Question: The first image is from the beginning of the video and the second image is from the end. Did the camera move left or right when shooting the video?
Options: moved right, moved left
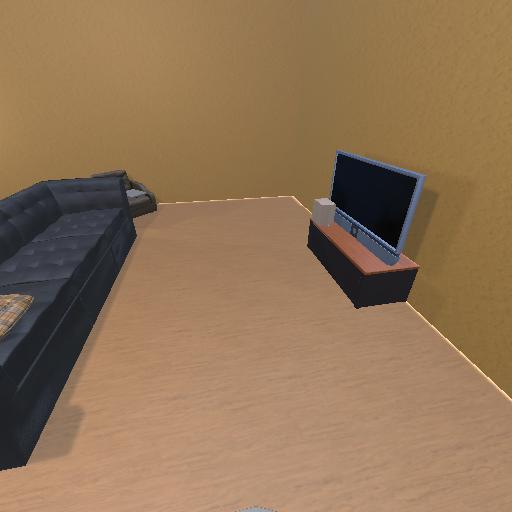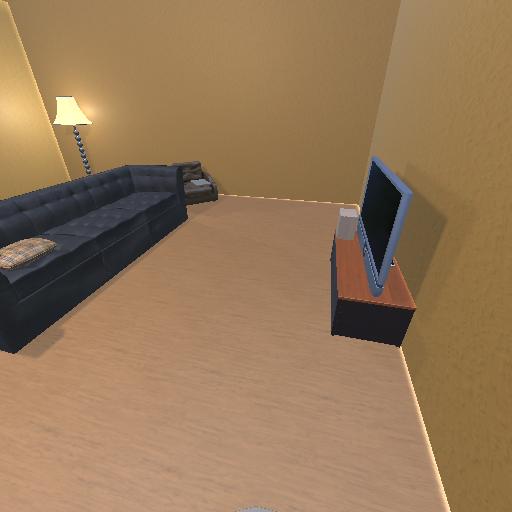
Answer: moved right